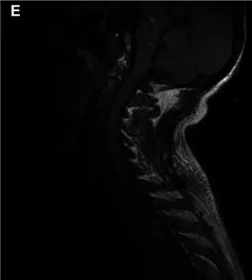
(D-F) Cervicothoracic MRI of the patient in case 1 showed extensive thickening of the cervical and thoracic spinal cord, especially the cervical spinal cord, and an increased signal intensity in T2WI sequence, with slightly patchy enhancement of the lesions on contrast-enhanced scan (10 days after onset).
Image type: radiology (mri)